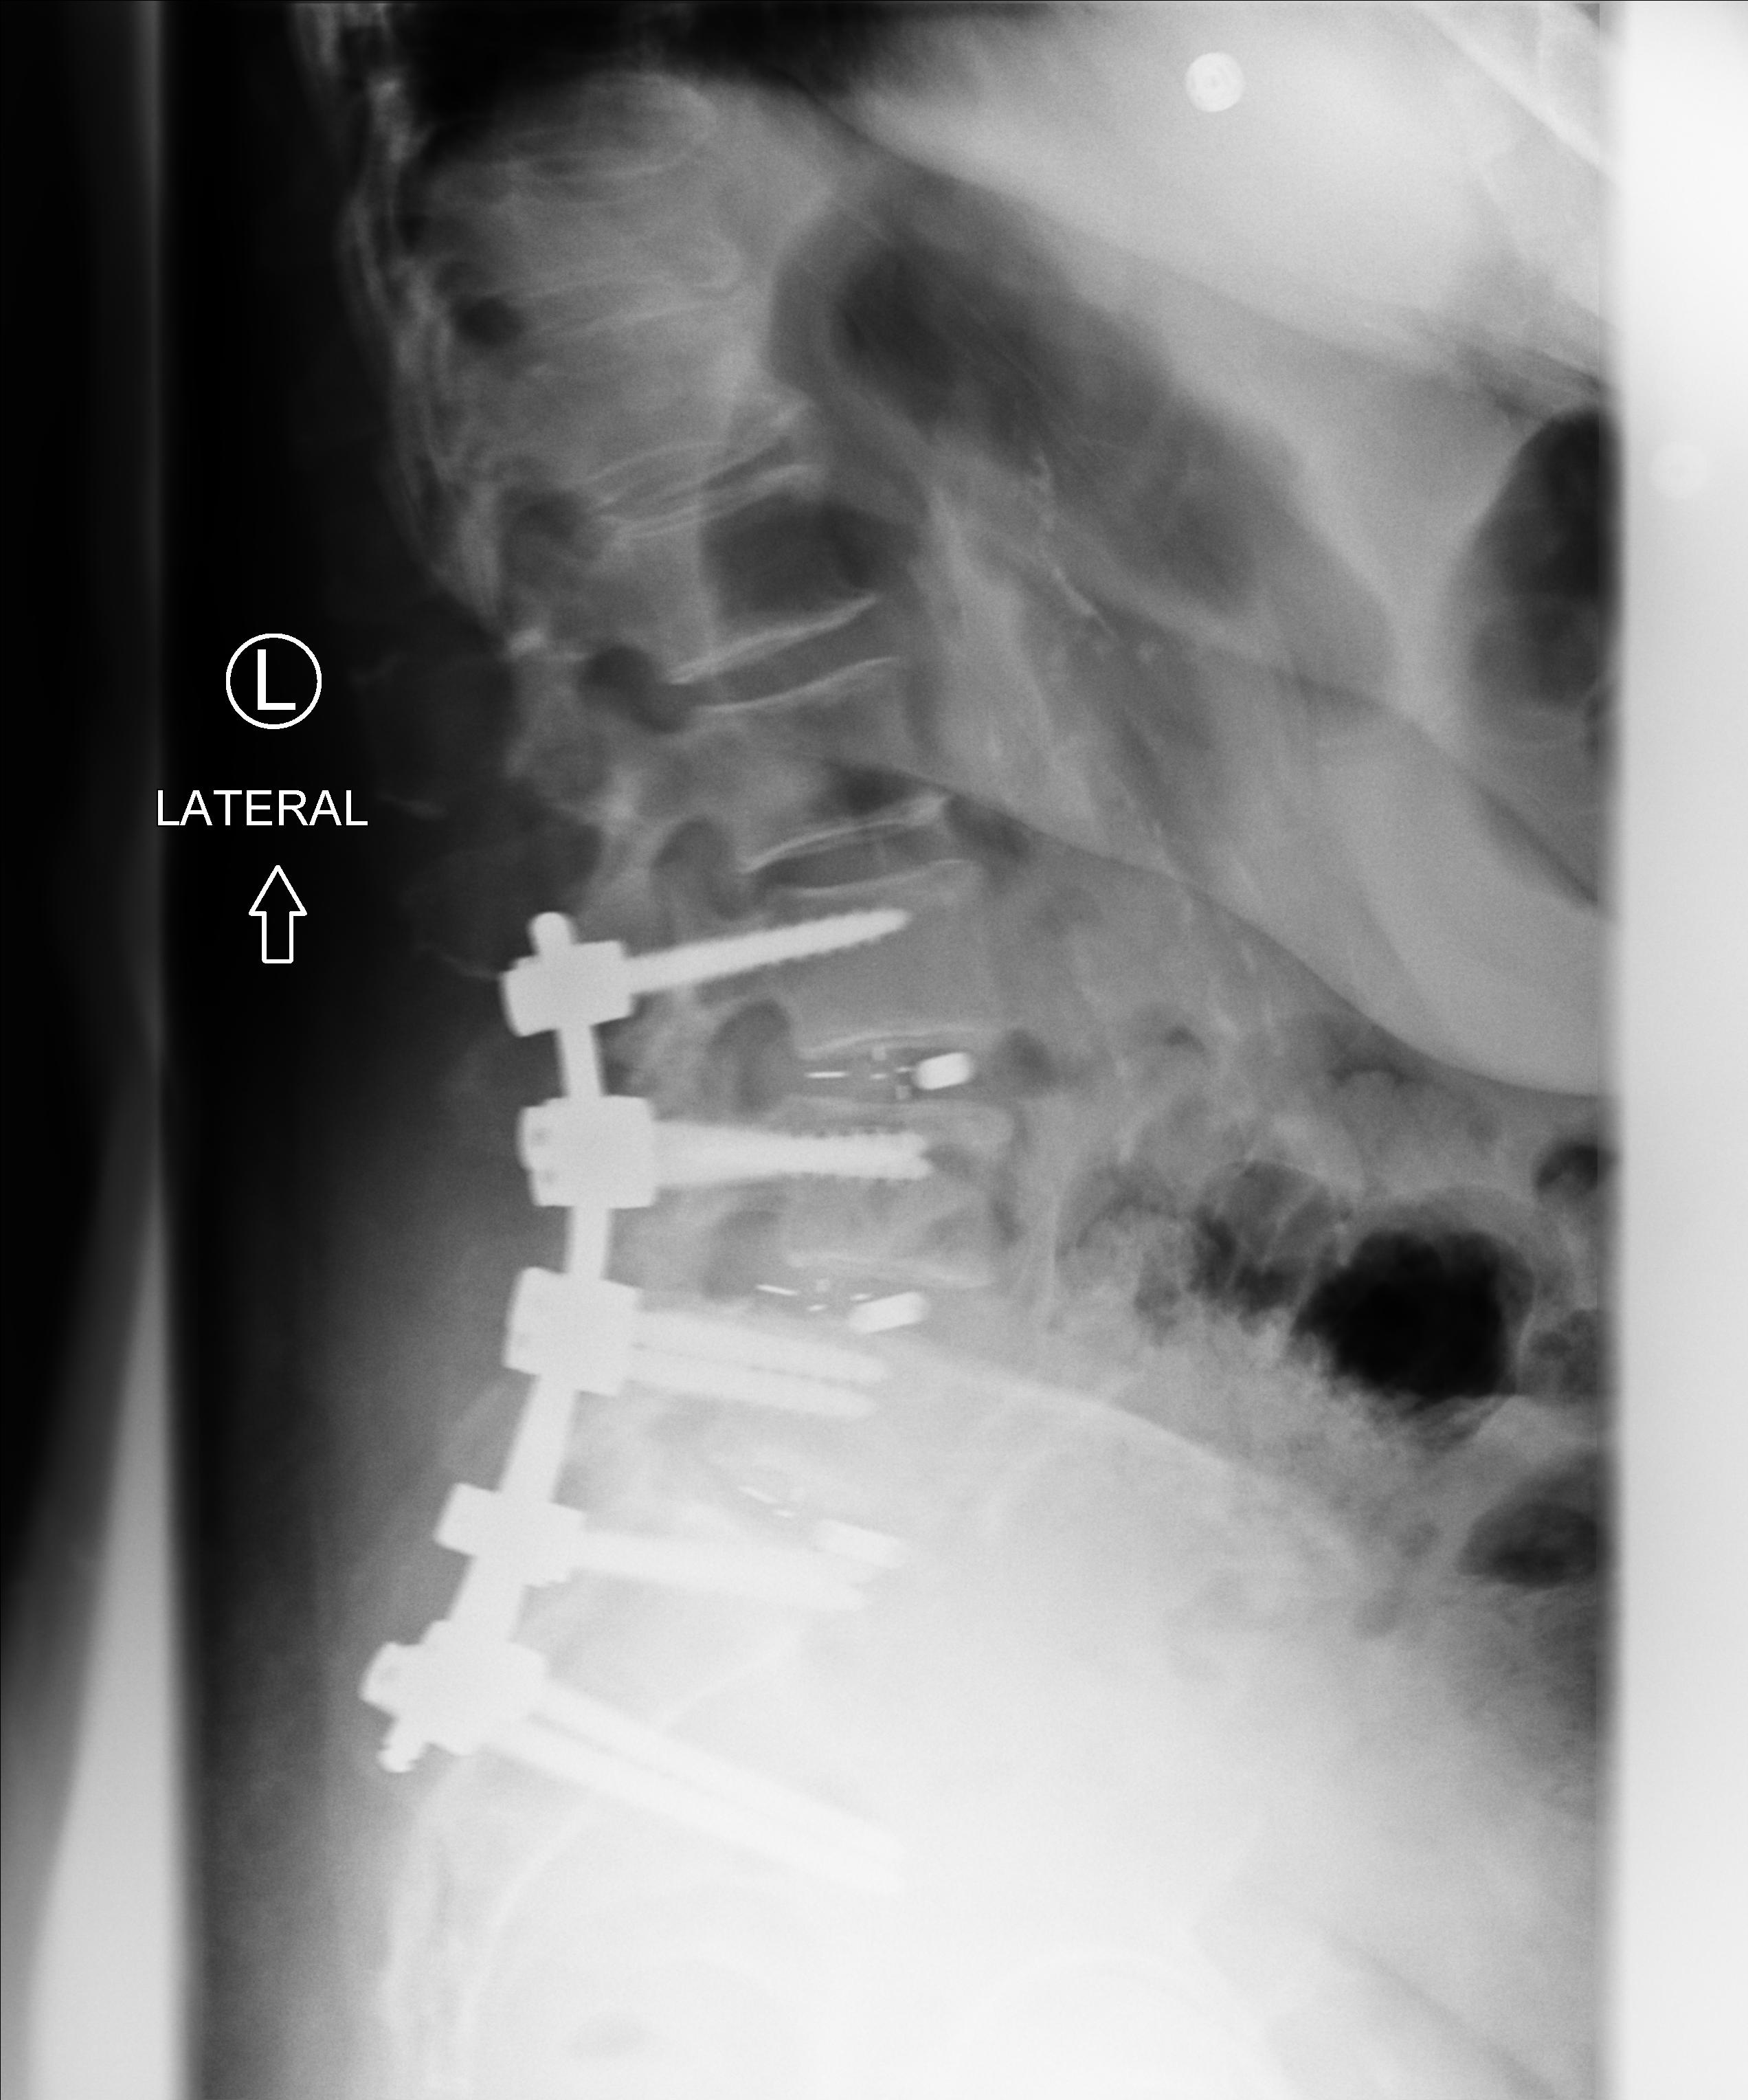
View: LATERAL
Implant manufacturer: medtronic solera